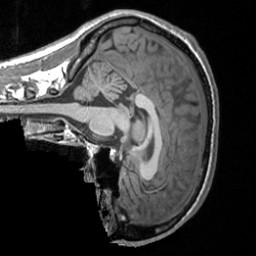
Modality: T1w
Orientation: sagittal
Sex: male
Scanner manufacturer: siemens
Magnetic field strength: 3 T
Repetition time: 1.9 s
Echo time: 0.00226 s